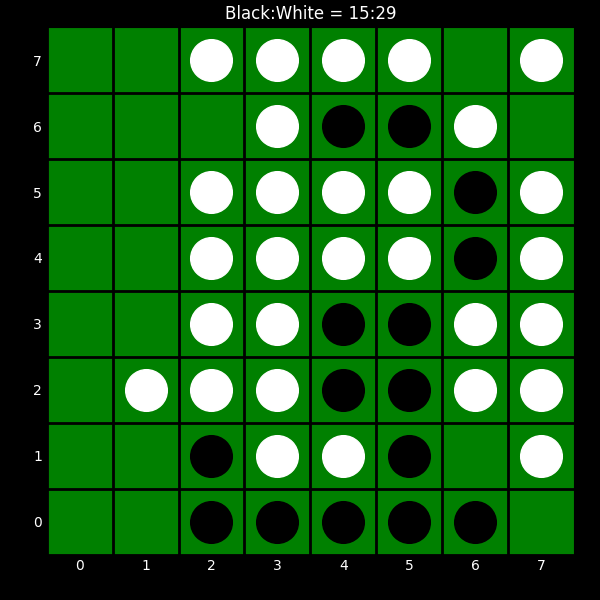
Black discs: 15
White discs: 29